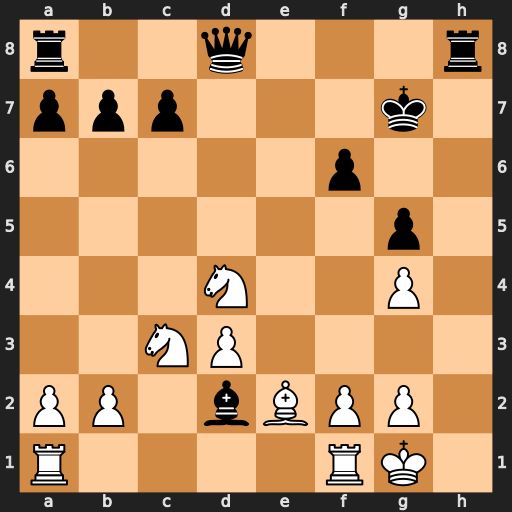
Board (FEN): r2q3r/ppp3k1/5p2/6p1/3N2P1/2NP4/PP1bBPP1/R4RK1
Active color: w
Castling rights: -
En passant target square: -
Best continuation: Ne6+ Kf7 Nxd8+